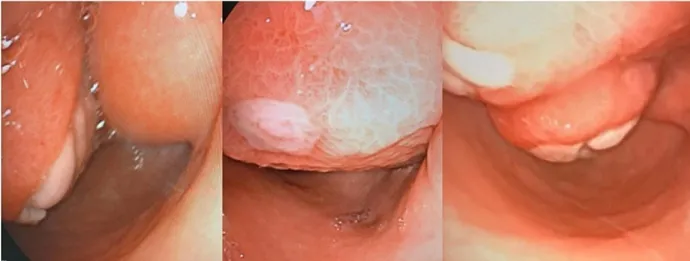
Upper digestive endoscopy: gastric wall with subepithelial lesion with effect of intraluminal mass.
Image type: endoscopy (airway_endoscopy)